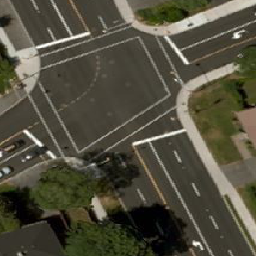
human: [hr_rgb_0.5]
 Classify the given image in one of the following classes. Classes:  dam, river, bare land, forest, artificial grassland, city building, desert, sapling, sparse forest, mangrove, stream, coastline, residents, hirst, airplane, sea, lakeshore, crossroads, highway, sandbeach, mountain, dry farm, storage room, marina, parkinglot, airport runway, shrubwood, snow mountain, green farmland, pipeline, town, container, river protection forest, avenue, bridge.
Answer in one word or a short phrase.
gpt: crossroads